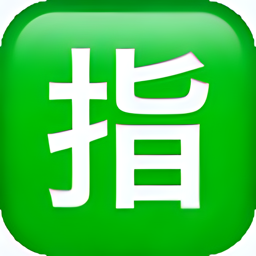
Name: squared cjk unified ideograph 6307
Emoji: 🈯
Group: Symbols
Sub-group: alphanum